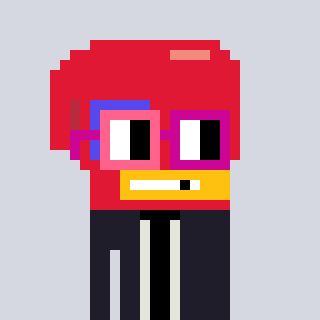
a pixel art character with square pink and red glasses, a boxing glove-shaped head and a grayscale-colored body on a cool background